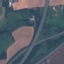
Land use / land cover class: Highway